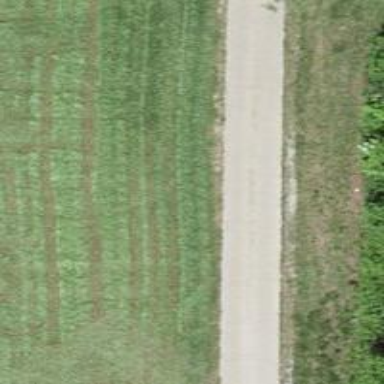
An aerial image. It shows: Well-maintained track road with grade 1 tracktype.